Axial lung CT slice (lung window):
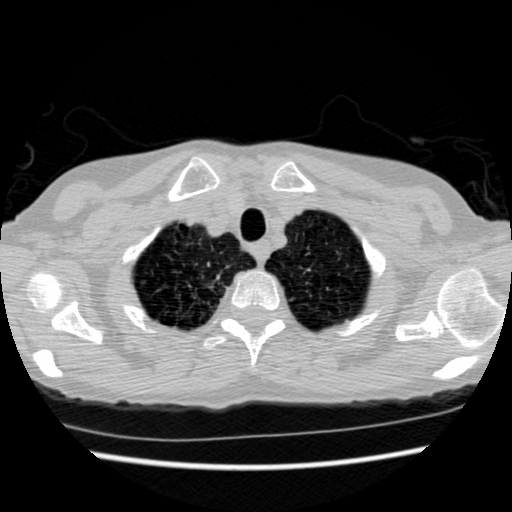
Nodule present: no